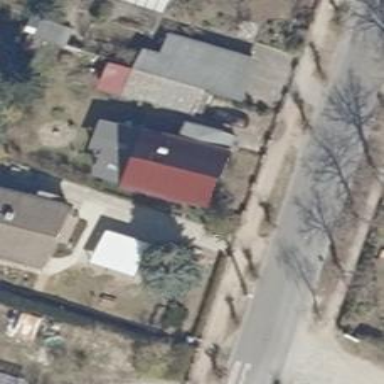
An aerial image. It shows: Driveway.